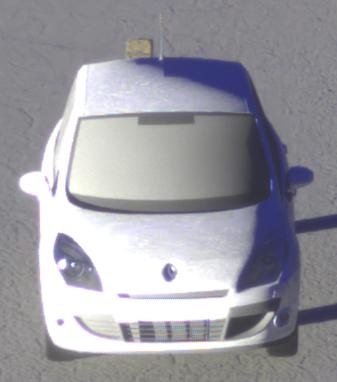
Make: Renault
Model: Scénic 1.6 16V 110
Detailed model: Scénic (III)
Model produced from: 2009/06
Model produced until: 2010/08
Doors: 5
Color: white
Road condition: dry road
Daytime: sunrise or sunset
Contrast: high contrast